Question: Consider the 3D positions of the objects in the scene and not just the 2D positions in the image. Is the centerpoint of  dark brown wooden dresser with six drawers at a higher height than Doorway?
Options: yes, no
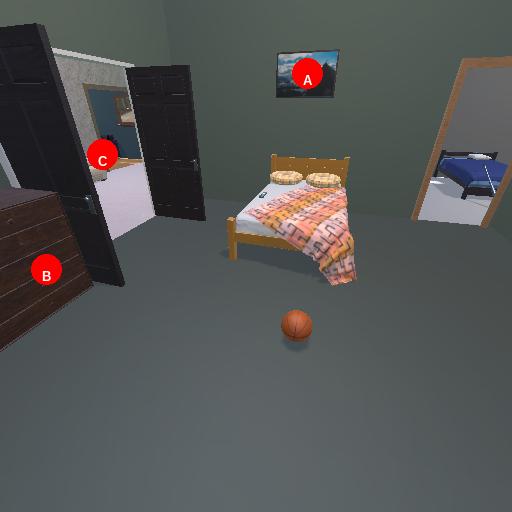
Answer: yes